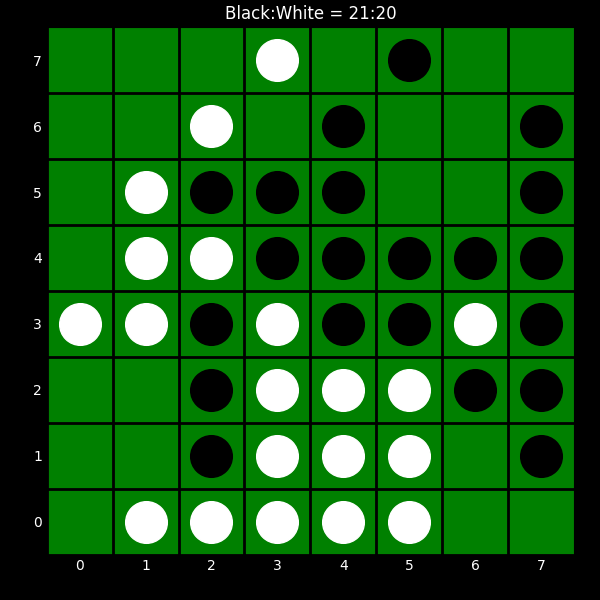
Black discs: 21
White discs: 20